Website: macys
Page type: customer-info-address
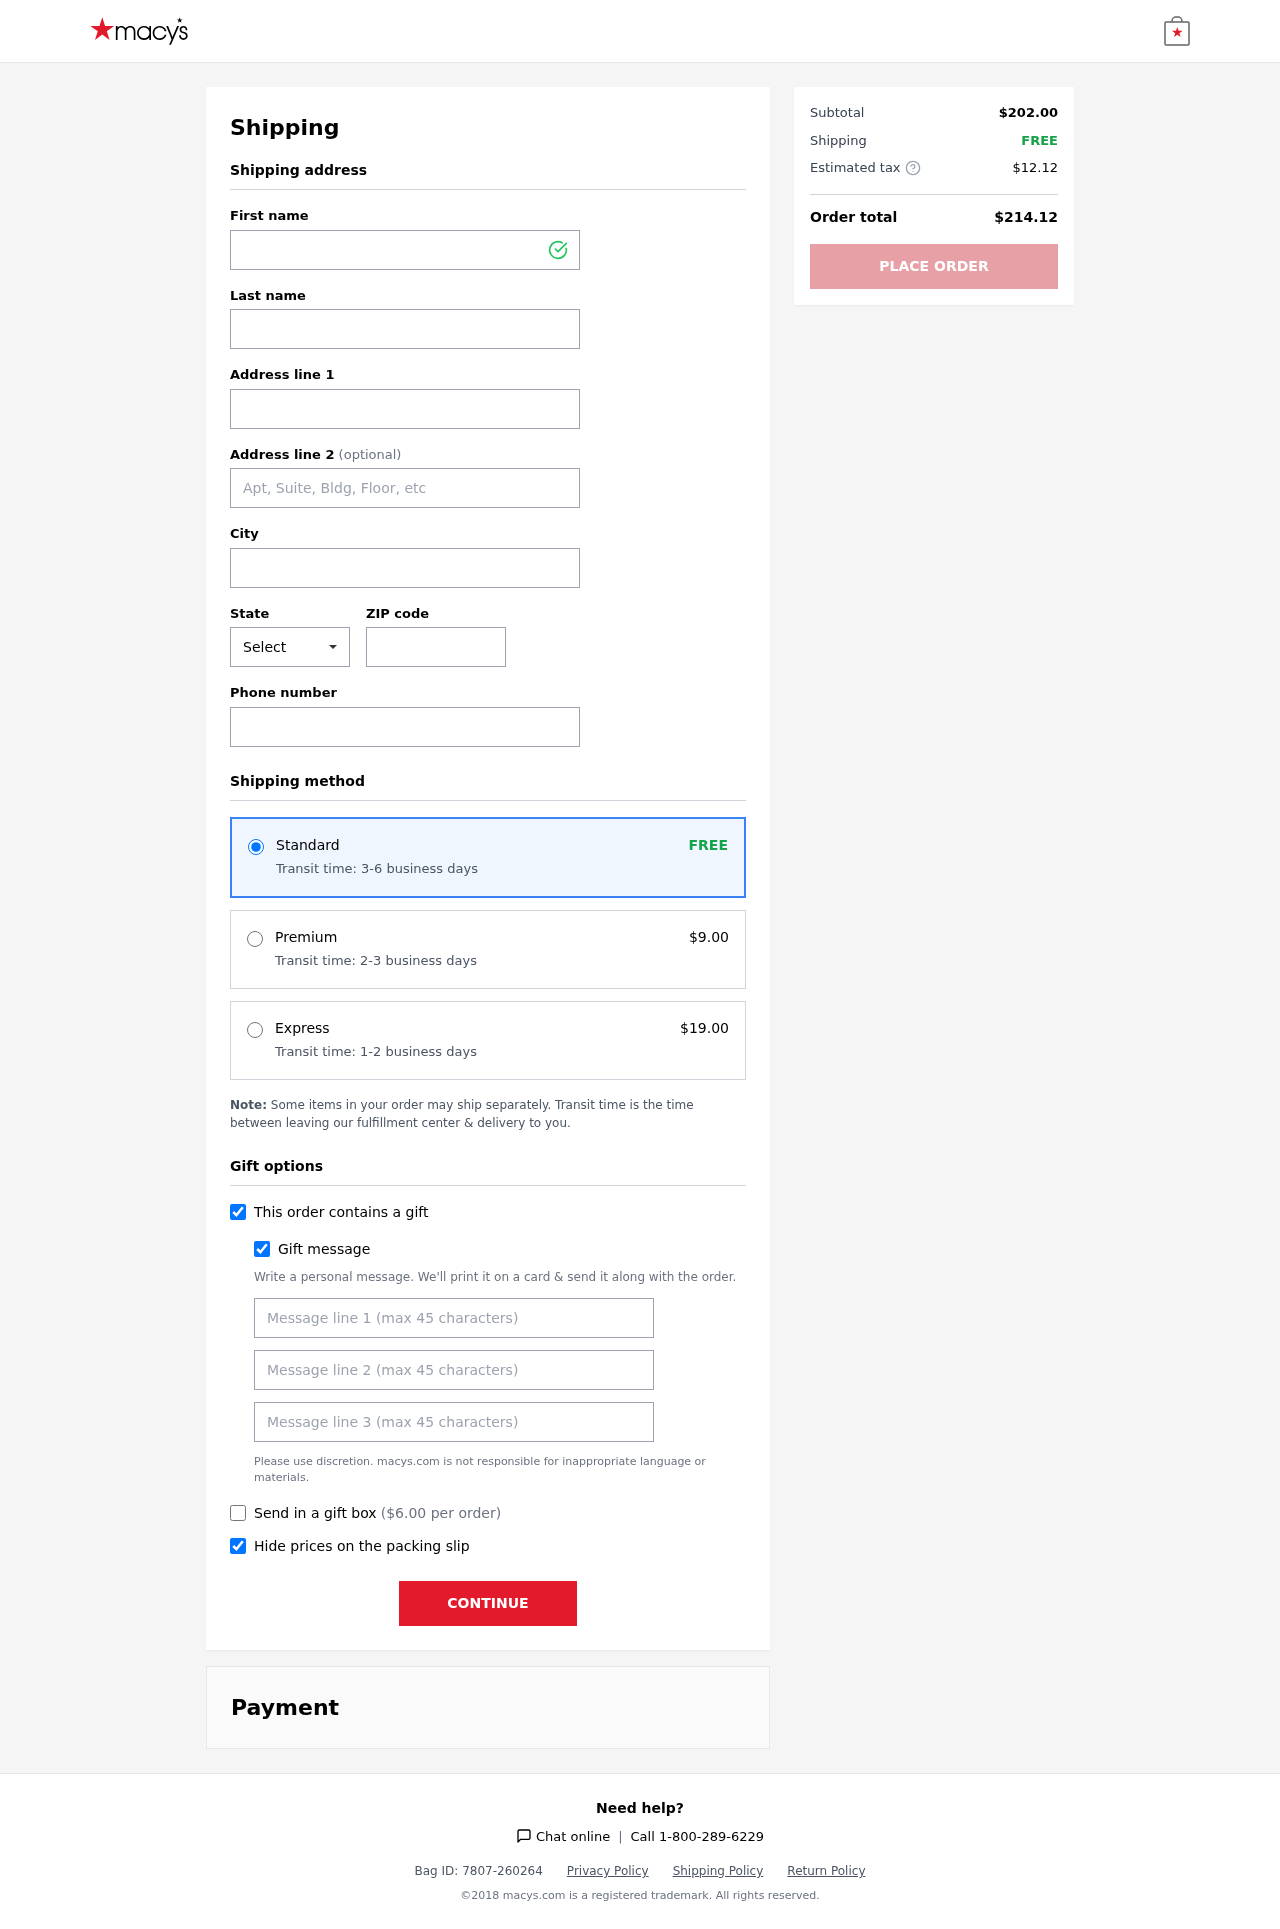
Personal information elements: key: PII_CITY
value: North Heidi
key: PII_FIRSTNAME
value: Brian
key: PII_GIFT_MESSAGE
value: Hey April, I saw these ankle boots and instantly thought of you—they're totally your style! I hope they add a little extra flair to your days. Enjoy every step!  Brian
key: PII_LASTNAME
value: Garcia
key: PII_PHONE
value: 3425612620
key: PII_POSTCODE
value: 07692
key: PII_STATE_ABBR
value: MO
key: PII_STREET
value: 4607 David Valleys Apt. 426
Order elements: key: ORDER_SHIPPING_STANDARD
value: FREE
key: ORDER_SHIPPING_STANDARD_TIME
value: Transit time: 3-6 business days
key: ORDER_SHIPPING_PREMIUM
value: $9.00
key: ORDER_SHIPPING_PREMIUM_TIME
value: Transit time: 2-3 business days
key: ORDER_SHIPPING_EXPRESS
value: $19.00
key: ORDER_SHIPPING_EXPRESS_TIME
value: Transit time: 1-2 business days
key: ORDER_GIFT_BOX_FEE
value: $6.00
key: ORDER_SUBTOTAL
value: $202.00
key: ORDER_SHIPPING_COST
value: FREE
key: ORDER_TAX
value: $12.12
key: ORDER_TOTAL
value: $214.12